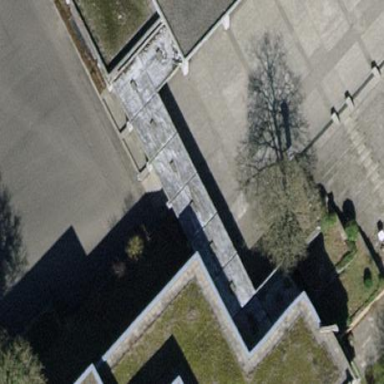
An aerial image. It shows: View of roof of building.